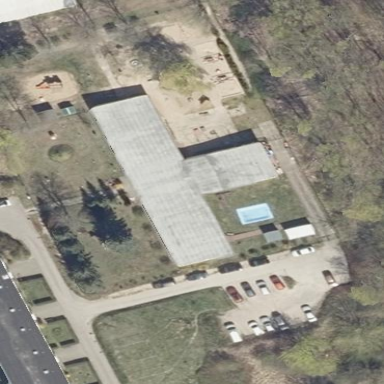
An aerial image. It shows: Kindergarten.